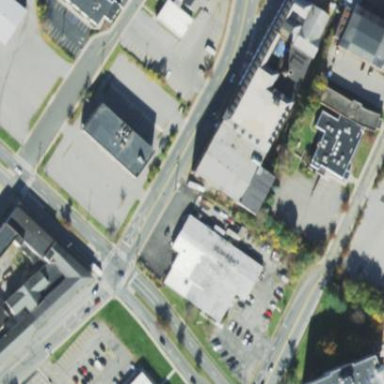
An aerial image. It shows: Storage rental shop.